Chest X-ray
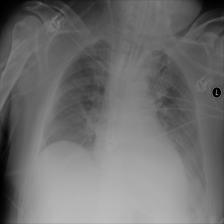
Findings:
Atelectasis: negative
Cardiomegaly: negative
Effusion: negative
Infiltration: negative
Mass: negative
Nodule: negative
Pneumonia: negative
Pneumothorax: negative
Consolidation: negative
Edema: negative
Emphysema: negative
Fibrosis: negative
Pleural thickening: negative
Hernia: negative